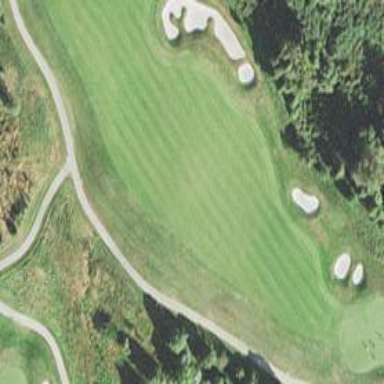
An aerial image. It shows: View of golf hole.